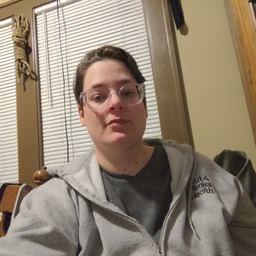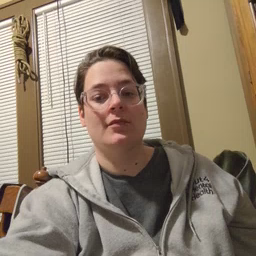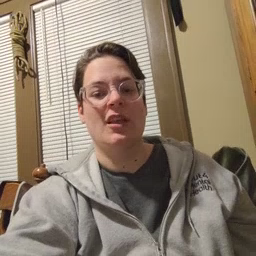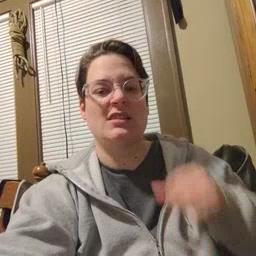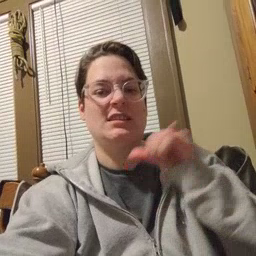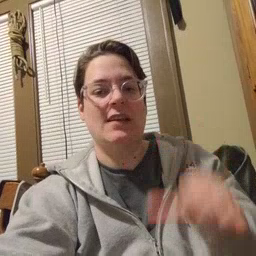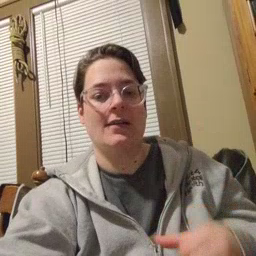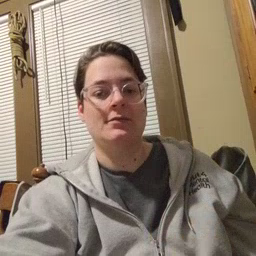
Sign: stay